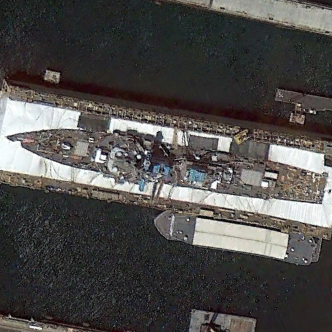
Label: destroyer